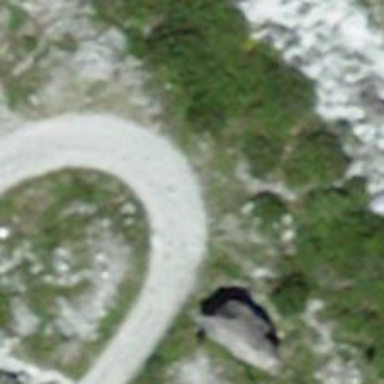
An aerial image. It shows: Gravel track with grade 4 quality.